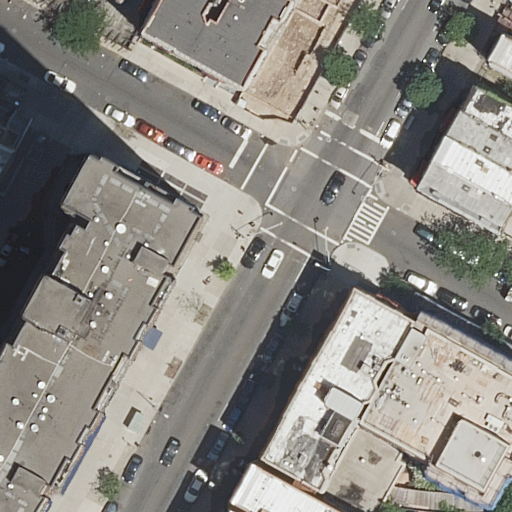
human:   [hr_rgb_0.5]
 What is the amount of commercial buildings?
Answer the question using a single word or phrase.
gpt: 0

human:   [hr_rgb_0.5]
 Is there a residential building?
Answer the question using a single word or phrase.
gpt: yes

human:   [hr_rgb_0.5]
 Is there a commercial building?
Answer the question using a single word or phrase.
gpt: no

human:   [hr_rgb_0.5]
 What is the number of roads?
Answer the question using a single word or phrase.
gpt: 3

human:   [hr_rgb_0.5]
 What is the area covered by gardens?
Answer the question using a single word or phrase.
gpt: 74m2

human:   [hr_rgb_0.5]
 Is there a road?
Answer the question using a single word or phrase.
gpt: yes

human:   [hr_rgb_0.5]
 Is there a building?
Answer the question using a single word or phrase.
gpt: yes

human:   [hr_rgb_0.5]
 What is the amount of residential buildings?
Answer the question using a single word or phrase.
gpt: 12

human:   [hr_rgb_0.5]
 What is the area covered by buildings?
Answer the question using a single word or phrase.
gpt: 1924m2

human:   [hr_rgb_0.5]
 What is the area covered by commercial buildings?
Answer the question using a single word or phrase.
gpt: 0m2

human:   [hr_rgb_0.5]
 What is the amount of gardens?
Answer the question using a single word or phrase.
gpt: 1

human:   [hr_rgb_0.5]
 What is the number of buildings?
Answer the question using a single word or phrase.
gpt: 12

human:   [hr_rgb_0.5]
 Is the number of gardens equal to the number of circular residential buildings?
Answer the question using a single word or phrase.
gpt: no

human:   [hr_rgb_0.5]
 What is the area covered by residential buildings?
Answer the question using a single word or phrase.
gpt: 1924m2

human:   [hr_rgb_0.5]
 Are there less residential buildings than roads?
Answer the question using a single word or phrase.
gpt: no

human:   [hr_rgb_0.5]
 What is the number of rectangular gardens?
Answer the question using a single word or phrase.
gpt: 1

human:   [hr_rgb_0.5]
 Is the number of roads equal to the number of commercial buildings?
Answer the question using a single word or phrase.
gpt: no

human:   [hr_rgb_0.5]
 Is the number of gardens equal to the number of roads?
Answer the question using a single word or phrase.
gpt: no

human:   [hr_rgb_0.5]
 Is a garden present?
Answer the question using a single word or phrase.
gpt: yes

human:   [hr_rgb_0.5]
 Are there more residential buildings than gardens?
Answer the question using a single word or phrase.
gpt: yes

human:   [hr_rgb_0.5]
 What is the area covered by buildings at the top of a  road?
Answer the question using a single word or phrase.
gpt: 627m2

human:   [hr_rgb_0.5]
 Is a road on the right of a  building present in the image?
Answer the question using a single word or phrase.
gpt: yes

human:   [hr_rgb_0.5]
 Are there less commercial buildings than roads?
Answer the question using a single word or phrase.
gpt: yes

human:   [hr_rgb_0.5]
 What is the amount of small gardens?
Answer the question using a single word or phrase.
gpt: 1

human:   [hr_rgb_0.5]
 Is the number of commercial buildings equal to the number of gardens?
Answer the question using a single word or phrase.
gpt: no

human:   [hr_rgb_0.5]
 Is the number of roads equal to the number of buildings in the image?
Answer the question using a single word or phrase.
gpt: no

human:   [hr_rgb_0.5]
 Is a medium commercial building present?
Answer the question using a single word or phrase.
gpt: no

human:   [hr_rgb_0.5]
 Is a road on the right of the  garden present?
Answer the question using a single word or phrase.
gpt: no

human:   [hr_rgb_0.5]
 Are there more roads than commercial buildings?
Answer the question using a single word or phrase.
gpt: yes

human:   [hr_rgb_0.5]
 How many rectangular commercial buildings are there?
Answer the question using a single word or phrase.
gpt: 0

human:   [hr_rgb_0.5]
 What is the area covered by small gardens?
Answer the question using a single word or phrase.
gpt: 74m2

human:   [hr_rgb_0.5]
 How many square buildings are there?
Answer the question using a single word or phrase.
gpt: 0

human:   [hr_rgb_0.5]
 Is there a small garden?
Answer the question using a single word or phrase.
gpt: yes

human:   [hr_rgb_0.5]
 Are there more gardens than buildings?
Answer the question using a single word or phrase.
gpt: no

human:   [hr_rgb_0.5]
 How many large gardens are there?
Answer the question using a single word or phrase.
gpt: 0

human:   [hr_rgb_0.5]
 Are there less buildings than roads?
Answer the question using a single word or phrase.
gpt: no

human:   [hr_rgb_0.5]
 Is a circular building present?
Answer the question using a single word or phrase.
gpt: no

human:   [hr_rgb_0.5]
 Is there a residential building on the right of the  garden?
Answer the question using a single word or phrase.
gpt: no

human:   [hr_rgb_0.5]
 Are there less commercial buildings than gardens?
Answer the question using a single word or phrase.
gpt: yes

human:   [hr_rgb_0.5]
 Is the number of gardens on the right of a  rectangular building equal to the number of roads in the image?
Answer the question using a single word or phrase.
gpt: no

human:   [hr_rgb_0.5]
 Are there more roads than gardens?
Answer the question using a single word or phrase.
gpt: yes

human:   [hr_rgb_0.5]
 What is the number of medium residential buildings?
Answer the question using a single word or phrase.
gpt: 5

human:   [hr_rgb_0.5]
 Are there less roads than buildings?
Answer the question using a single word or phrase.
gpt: yes

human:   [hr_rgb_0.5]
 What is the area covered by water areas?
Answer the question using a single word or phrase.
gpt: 0m2

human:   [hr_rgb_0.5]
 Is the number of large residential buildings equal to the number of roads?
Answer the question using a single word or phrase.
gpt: no

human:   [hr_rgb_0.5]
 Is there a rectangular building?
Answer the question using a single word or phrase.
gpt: yes

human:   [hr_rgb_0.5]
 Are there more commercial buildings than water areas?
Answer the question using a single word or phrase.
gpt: no

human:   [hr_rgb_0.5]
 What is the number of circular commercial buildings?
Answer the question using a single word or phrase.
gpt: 0

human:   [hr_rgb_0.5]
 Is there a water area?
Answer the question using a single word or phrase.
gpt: no

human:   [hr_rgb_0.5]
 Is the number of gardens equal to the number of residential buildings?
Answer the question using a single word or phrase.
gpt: no

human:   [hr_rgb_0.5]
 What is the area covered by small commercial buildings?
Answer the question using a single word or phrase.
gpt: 0m2

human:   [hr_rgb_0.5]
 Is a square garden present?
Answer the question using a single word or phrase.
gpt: no

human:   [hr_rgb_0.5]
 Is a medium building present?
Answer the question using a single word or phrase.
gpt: yes

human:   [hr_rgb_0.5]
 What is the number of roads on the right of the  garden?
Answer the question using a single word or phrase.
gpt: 0

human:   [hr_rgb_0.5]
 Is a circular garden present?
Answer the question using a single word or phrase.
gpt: no

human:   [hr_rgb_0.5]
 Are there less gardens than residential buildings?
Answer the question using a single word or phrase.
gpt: yes

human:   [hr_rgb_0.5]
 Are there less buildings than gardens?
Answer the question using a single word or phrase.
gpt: no

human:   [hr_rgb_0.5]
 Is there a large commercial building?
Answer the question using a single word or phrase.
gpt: no

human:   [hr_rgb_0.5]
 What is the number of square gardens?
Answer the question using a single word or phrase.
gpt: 0

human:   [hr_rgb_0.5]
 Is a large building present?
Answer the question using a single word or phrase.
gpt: no

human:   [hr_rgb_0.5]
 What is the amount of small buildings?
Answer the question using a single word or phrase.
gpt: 7

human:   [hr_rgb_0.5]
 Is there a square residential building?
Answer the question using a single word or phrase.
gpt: no

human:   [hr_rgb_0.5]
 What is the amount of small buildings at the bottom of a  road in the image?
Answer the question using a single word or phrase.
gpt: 3

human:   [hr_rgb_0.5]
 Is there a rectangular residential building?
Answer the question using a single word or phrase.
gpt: yes